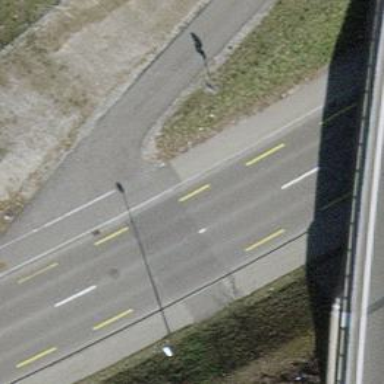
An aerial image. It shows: Secondary road with asphalt surface and dedicated cycle lane.